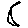
Label: moon